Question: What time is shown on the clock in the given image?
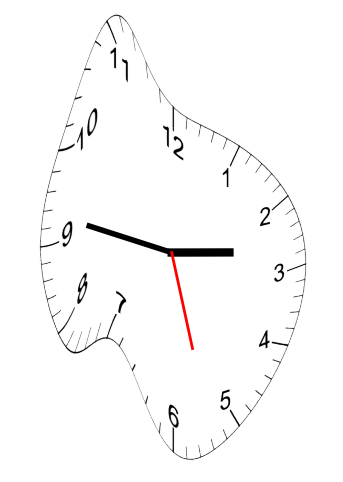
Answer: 02:46:27